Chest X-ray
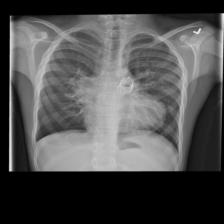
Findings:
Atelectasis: negative
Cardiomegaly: negative
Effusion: negative
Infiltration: negative
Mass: negative
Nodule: negative
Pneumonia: negative
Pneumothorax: negative
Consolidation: negative
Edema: negative
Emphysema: negative
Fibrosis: negative
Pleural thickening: negative
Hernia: negative